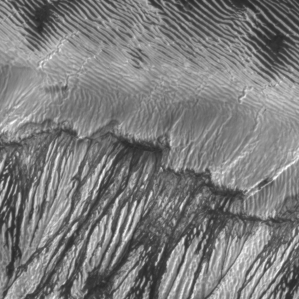
Label: frost